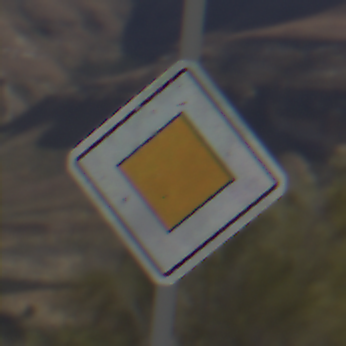
Verkehrszeichen: Vorfahrtsstrasse
Umgebung: Outdoor, Nature
Tageszeit: Midday
Wetter: Clear
Licht: Natural
Jahreszeit: NotSpecified
Kontrast: HighContrast